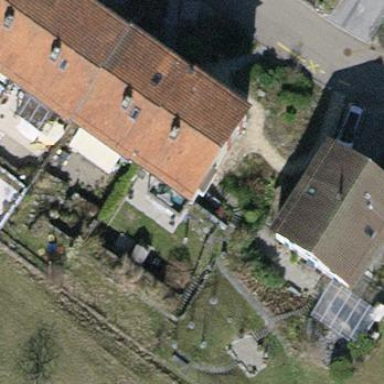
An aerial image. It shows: Building with tiled roof.